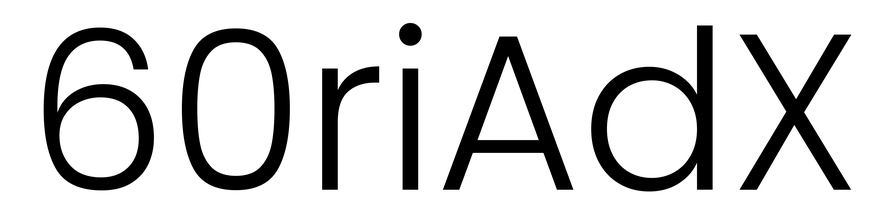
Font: Poppins-Light